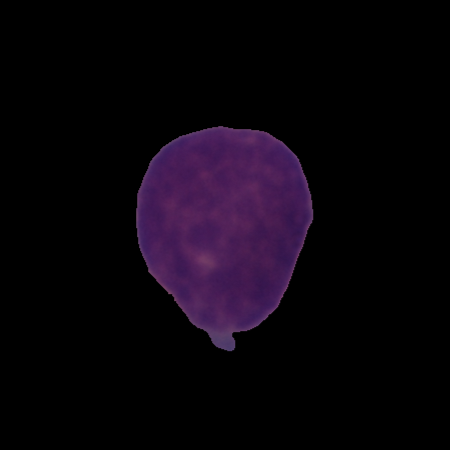
Label: cancer